Field crop: maize
Growth stage: 2
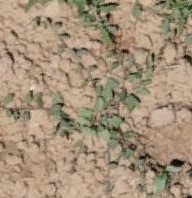
Species: convolvulus